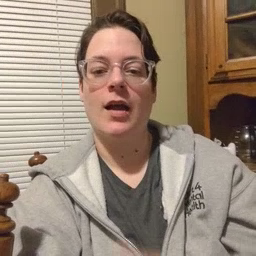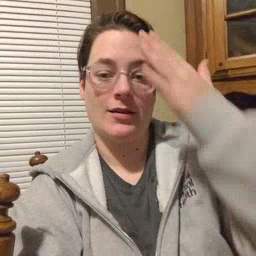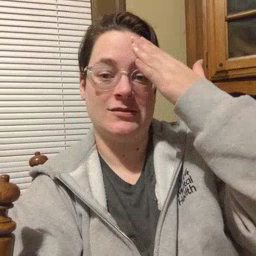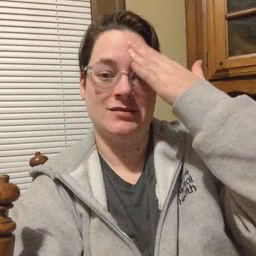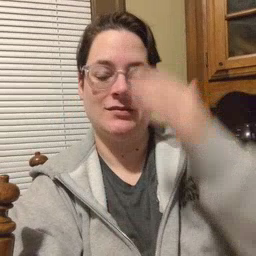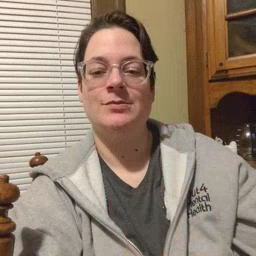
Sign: hat